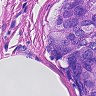
Metastatic tissue present: yes